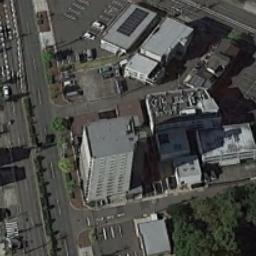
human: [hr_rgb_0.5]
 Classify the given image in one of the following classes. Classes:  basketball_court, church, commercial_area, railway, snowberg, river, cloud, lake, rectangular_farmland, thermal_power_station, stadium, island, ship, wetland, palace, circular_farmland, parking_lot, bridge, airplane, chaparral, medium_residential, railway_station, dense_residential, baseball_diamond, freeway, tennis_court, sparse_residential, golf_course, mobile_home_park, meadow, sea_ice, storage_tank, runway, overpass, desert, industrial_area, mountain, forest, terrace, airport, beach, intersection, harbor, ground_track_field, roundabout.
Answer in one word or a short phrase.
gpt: commercial_area